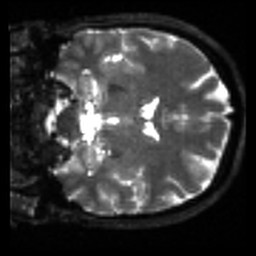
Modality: sbref
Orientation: coronal
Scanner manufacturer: siemens
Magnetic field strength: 3 T
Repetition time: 4 s
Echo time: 0.0594 s